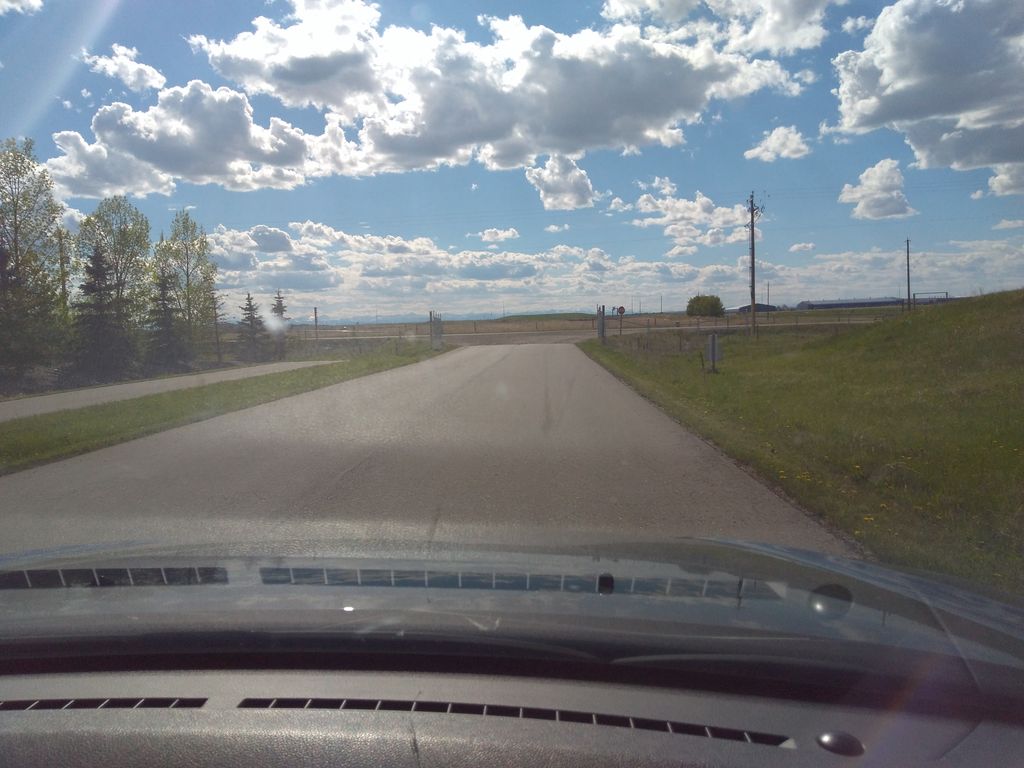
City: calgary